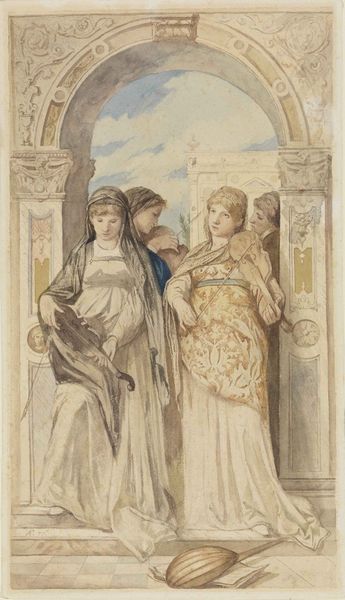
Titel: Das Konzert
Künstler: Anselm Feuerbach
Standort: Karlsruhe
Institution: Staatliche Kunsthalle Karlsruhe
Schlagwörter: blau, blätter, gemälde, gruppe, himmel, weiß, wolken, aquarell, frauen, gelb, menschen, mädchen, braun, damen, frau, kleid, kleider, pastell, pfeiler, skizze, säulen, zeichnung, gebäude, gürtel, schleier, tuch, wolke, beige, ornament, rock, architektur, rahmen, stein, instrument, gewand, gold, haare, gewänder, kind, gesang, gitarre, musik, musiker, renaissance, papier, bogen, italien, zwei, noten, pilaster, rundbogen, romantik, treppe, spielen, kopftuch, musikinstrument, musizieren, ornamente, durchgang, stufe, stufen, tor, eingang, antike, torbogen, fliesen, allegorie, entwurf, brokat, kapitelle, rom, kapitell, portal, bratsche, geige, violine, versunken, tempel, laute, mandoline, saiten, golden, geiege, allegorien, römisch, historisch, zeichung, lieblich, schwindt, puvis de chavannes, geigen, schalmei, violinen, vestalin, mandolinen, geigerin, italein, musikerinnen, g, antikensehnsucht, klwekrjlw, kjdlekrj, nusizieren, enkleid, grige, gruppe instrumente, gleider